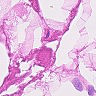
Metastatic tissue present: no